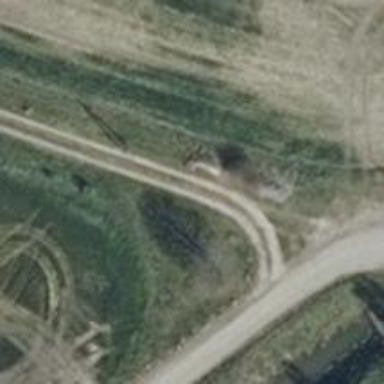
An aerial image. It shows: Driveway leading to service road.